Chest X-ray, AP view. Patient: 54 years old, sex M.
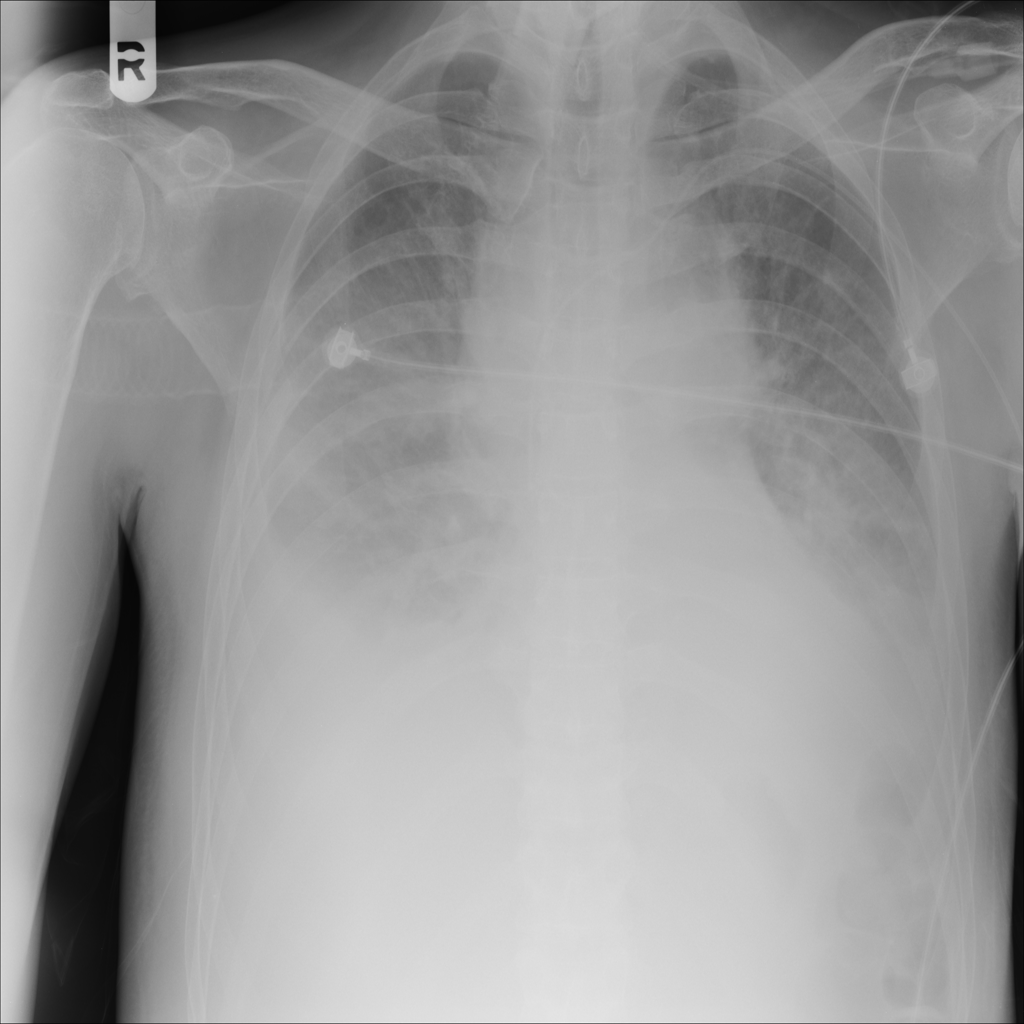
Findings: Effusion